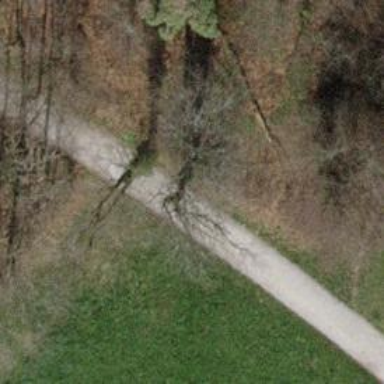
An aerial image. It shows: Track with fine gravel surface. The track type is grade 2.